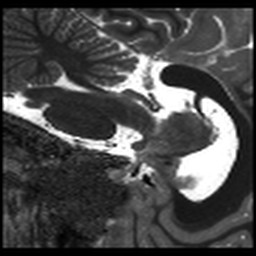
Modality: T1map
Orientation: sagittal
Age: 20
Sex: male